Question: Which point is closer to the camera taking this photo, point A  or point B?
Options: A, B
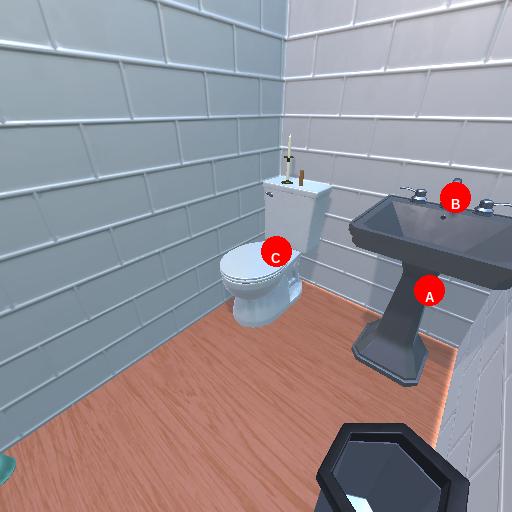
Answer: A